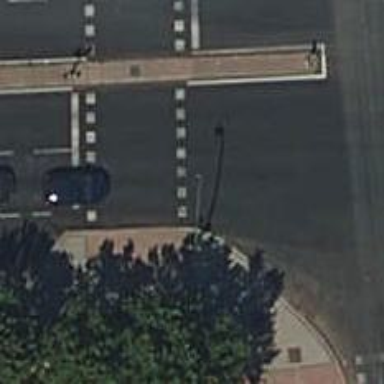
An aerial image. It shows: Road with traffic signals and zebra crossing with traffic signals.